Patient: sex F, age 66
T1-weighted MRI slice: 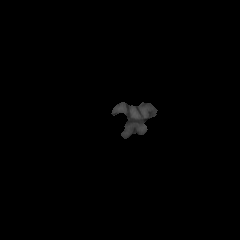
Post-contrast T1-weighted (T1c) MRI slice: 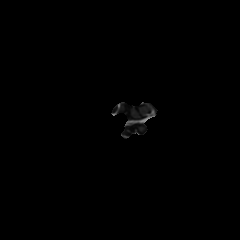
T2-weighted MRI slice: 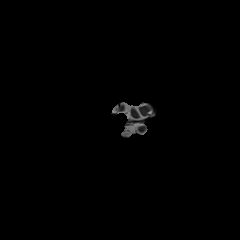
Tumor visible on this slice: no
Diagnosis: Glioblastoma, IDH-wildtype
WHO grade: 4